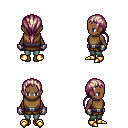
a pixel art fantasy rpg character, female body template, human, dark skin, leather chest armor, teal pants, white blonde ponytail hairstyle, metal gloves, gold boots, four views (front, back, left, right), 2x2 character sprite sheet, small pixel art, hard edges, no anti-aliasing